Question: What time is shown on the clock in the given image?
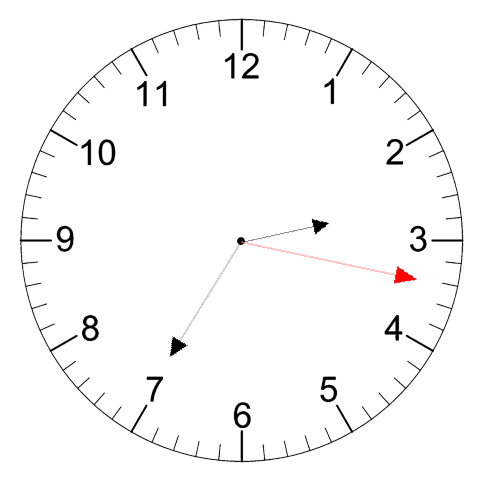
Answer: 02:35:17